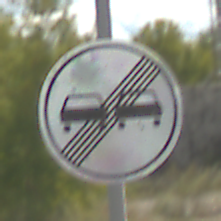
Verkehrszeichen: EndeUeberholverbot
Umgebung: Outdoor, Suburban
Tageszeit: Midday
Wetter: PartlyCloudy
Licht: Natural
Jahreszeit: Summer
Kontrast: HighContrast